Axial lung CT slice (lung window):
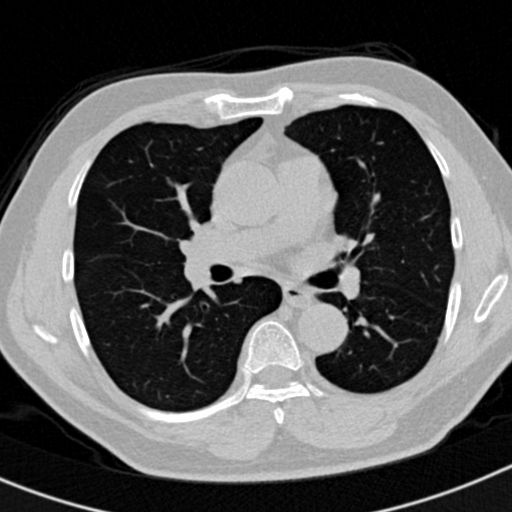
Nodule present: no